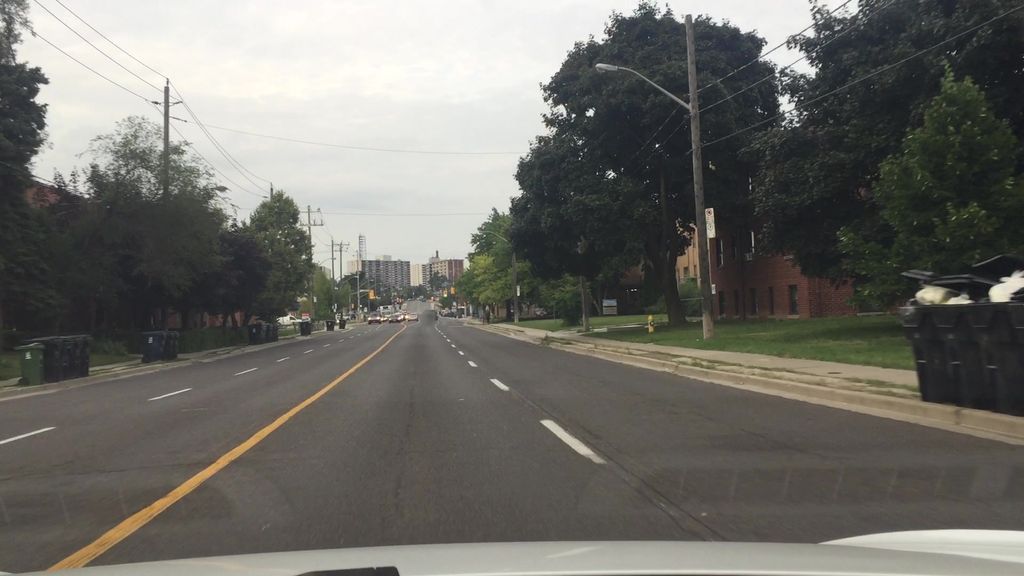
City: toronto